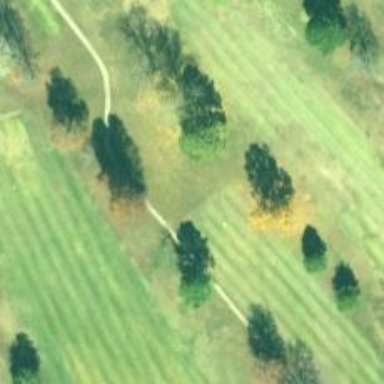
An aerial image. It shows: Golf hole.